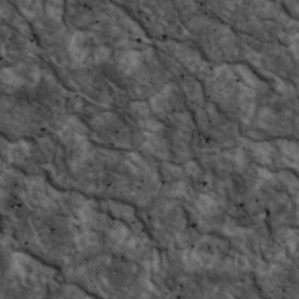
Label: non_frost